Question: Here's the XAML:
'''
<ListBox Grid.Row="1" x:Name="lstGames" Background="#343434" >
<ListBox.ItemTemplate>
<DataTemplate>
<Grid ShowGridLines="True">
<Grid.ColumnDefinitions>
<ColumnDefinition MaxWidth="0.5*"/> //<-----------HERE!
<ColumnDefinition />
</Grid.ColumnDefinitions>
<Grid.RowDefinitions>
<RowDefinition />
<RowDefinition />
</Grid.RowDefinitions>
<Image Grid.Row="0" Grid.Column="0" Source="{Binding ImageUrl}" Stretch="UniformToFill"/>
<StackPanel Grid.Row="0" Grid.Column="1">
<StackPanel Orientation="Horizontal">
<TextBlock Text="Title:" />
<TextBlock Text="{Binding Title}" />
</StackPanel>
<StackPanel Orientation="Horizontal">
<TextBlock Text="Release Date:" />
<TextBlock Text="{Binding ReleaseDate}" />
</StackPanel>
</StackPanel>
</Grid>
</DataTemplate>
</ListBox.ItemTemplate>
</ListBox>
'''
All I want is for the first column to at most be around 35% of the total width of the window. I was under the impression that this notation was allowed, but something is wrong and I'm getting that exception fired.
Any suggestions?
If I change it to only 'Width="0.5*"' then it compiles and runs, but still doesn't give the pictures (the columns) a uniform width:

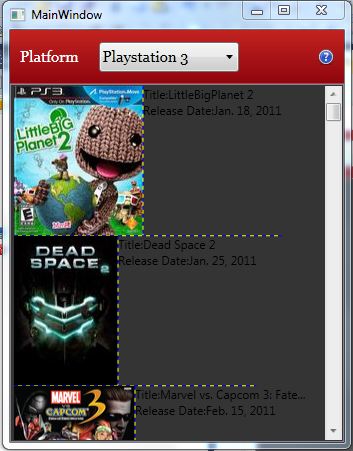
Answer: 'ColumnDefinition.MaxWidth' is a double, not a 'GridLength'. So it can't be a relative value. However, since it's a dependency property, you might be able to bind it to the total width of the window, using a converter with a parameter.